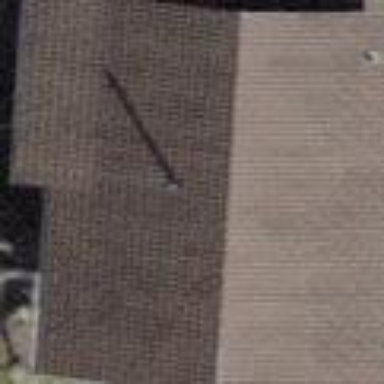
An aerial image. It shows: House with tile roof.